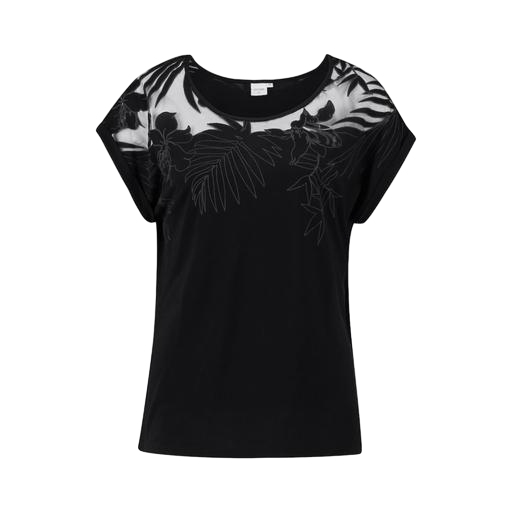
black plus size printed t-shirt only macy, black mesh-paneled t-shirt, black hibiscus print t-shirt, white background